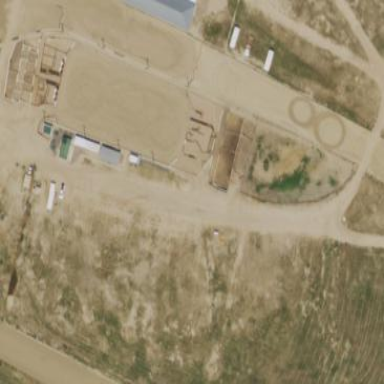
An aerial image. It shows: Track on leisure land used for horse racing.